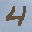
Label: 4